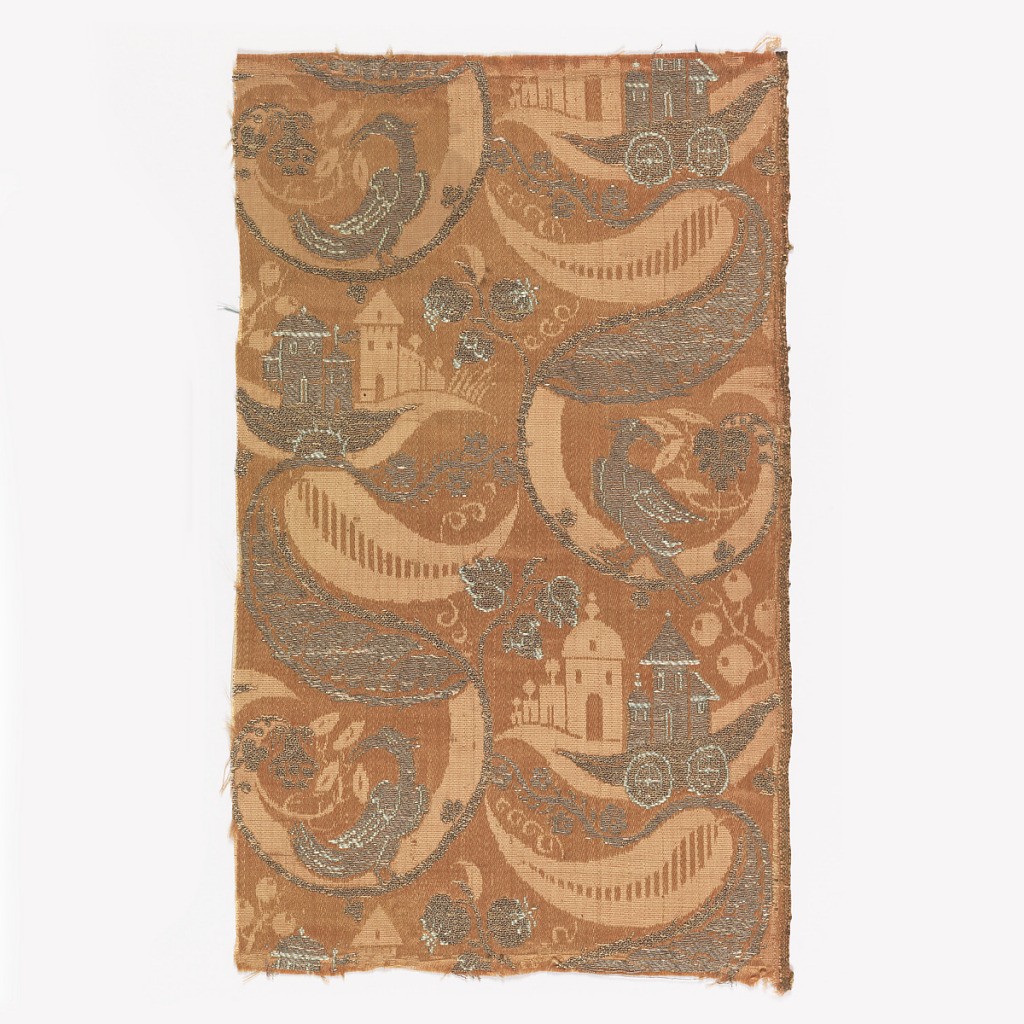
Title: Fragment
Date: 17th century
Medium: silk, metallic Technique: brocaded damask
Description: Fantastic architecture and birds within metallic scrolls.